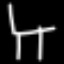
Label: chair